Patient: sex F, age 69
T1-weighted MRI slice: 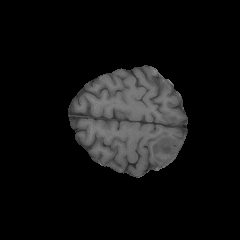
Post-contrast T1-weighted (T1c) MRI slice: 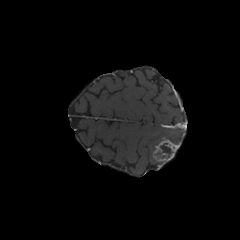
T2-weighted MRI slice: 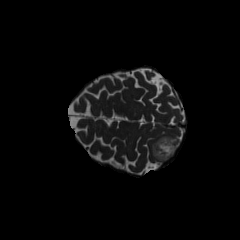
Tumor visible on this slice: yes
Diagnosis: Glioblastoma, IDH-wildtype
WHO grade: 4